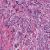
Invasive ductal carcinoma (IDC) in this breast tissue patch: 1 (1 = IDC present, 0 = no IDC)